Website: slack
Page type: payment
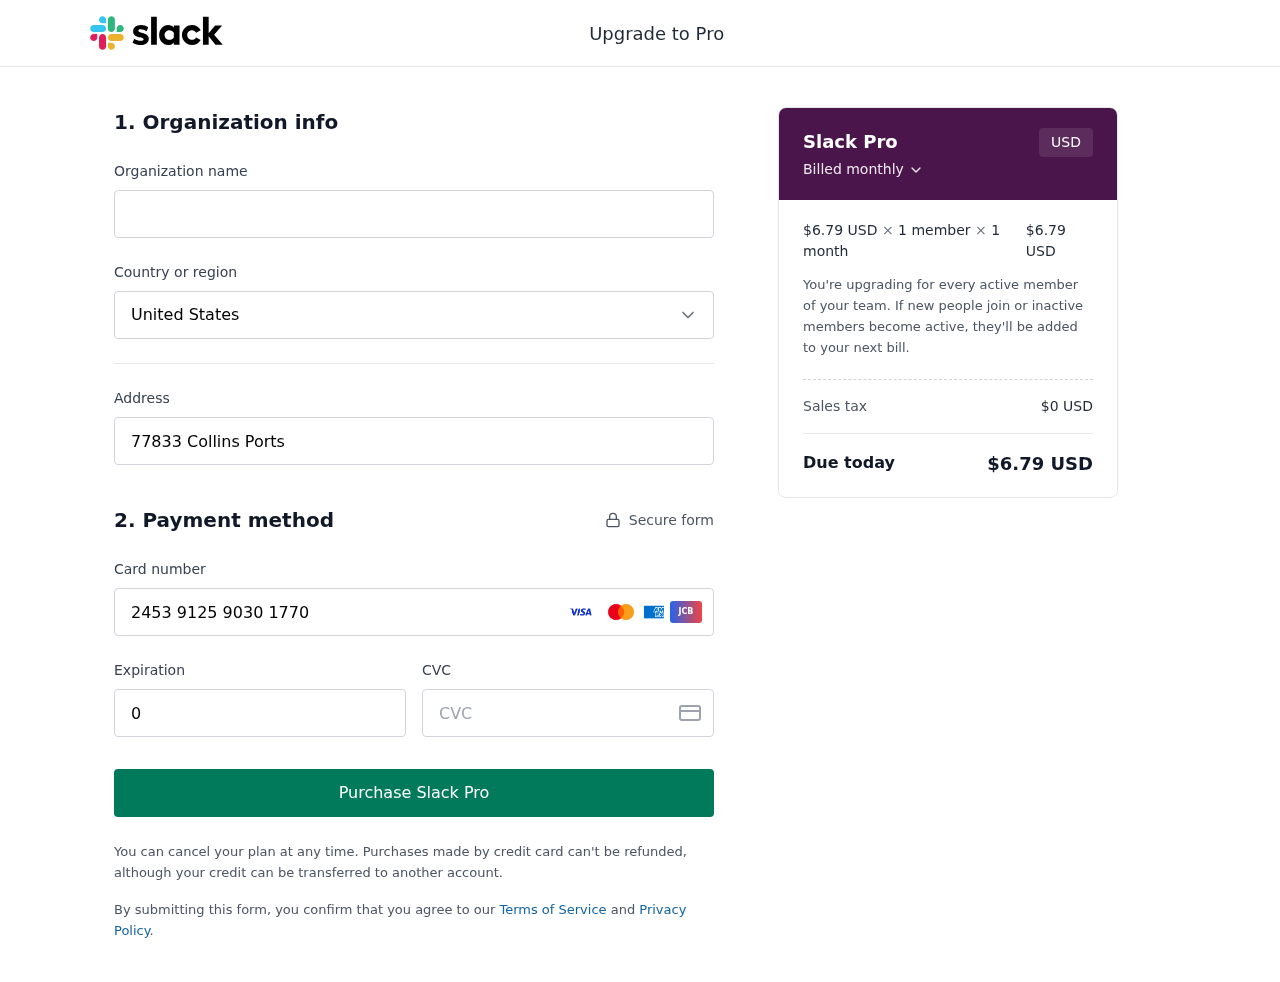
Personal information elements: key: PII_CARD_CVV
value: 783
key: PII_CARD_EXPIRY
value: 04/27
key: PII_CARD_NUMBER
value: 2453 9125 9030 1770
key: PII_COUNTRY
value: United States
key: PII_STREET
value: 77833 Collins Ports
Product elements: key: PRODUCT1_PRICE
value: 6.79
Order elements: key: ORDER_SUBTOTAL
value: $6.79 USD
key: ORDER_TAX
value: $0 USD
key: ORDER_TOTAL
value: $6.79 USD